Question: See this video

(HD video <URL>
I was wondering whether there is an easier way to implement this in Javascript/CSS.
I know that there is some CSS3 attributes like 'transition', 'animation', 'transform' and so on, but as I know, .
Does anyone have ideas about what may be a good solution to implement this?
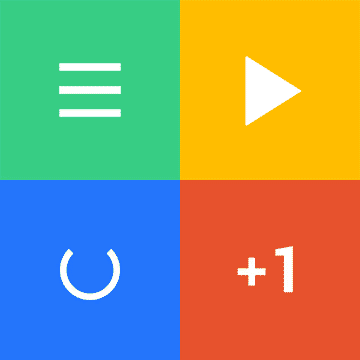
Answer:
Right, I have come up with a similar look to show that this sort of thing is possible via . You will notice some differences, some of which maybe the way I coded this but you get the point.
So here it is!
Stackoverflow's code snippets don't like some 'CSS' properties and will not run them. This will be best viewed on <URL>.
'''
@import url(http://fonts.googleapis.com/css?family=Lato:100,300,400,700);
body {
font-family: 'Lato', sans-serif;
background: #222;
}
.grid {
width: 600px;
height: 600px;
border: 1px solid;
margin: 0 auto;
}
.box {
width: 50%;
height: 50%;
float: left;
position: relative;
}
.box:nth-child(1) {
background: #01FF70;
}
.box:nth-child(2) {
background: #FFDC00;
}
.box:nth-child(3) {
background: #0074D9;
}
.box:nth-child(4) {
background: #FF4136;
line-height: 300px;
}
/* Ham Burger */
.hamBurger {
width: 110px;
height: 16px;
background: #fff;
position: absolute;
top: 0;
bottom: 0;
left: 0;
right: 0;
margin: auto;
animation: spin 5s infinite;
}
.hamBurger:before,
.hamBurger:after {
content: "";
width: 110px;
height: 16px;
background: #fff;
position: absolute;
left: 0;
}
.hamBurger:before {
top: -42px;
animation: translateBefore 5s infinite;
}
.hamBurger:after {
bottom: -42px;
animation: translateAfter 5s infinite;
}
@keyframes translateBefore {
20% {
transform: rotate(45deg);
width: 60px;
left: 52px;
top: -24px;
}
40% {
transform: rotate(45deg);
width: 60px;
left: 52px;
top: -24px;
}
60% {
transform: rotate(0deg);
width: 110px;
left: 0;
top: -42px;
}
}
@keyframes translateAfter {
20% {
transform: rotate(-45deg);
width: 60px;
left: 52px;
bottom: -24px;
}
40% {
transform: rotate(-45deg);
width: 60px;
left: 52px;
bottom: -24px;
}
60% {
transform: rotate(0deg);
width: 110px;
left: 0;
bottom: -42px;
}
}
@keyframes spin {
20% {
transform: rotate(180deg);
}
40% {
transform: rotate(180deg);
}
60% {
transform: rotate(360deg);
}
100% {
transform: rotate(360deg);
}
}
/* End of Ham Burger */
/* Refresh */
.refresh {
width: 100px;
height: 100px;
border: 16px solid transparent;
border-top-color: #fff;
border-left-color: #fff;
border-radius: 50%;
position: relative;
transform: rotate(-45deg);
position: absolute;
top: 0;
bottom: 0;
left: 0;
right: 0;
margin: auto;
animation: refreshSpin 1s infinite linear;
}
.refresh:before {
content: "";
width: 0;
height: 0;
border-left: 30px solid #fff;
border-top: 30px solid transparent;
border-bottom: 30px solid transparent;
position: absolute;
top: -16px;
left: 80%;
transform: rotate(45deg);
}
@keyframes refreshSpin {
100% {
transform: rotate(315deg);
}
}
/* End of Refresh */
/* Numbers */
.plus,
.num1,
.num2 {
display: inline-block;
font-size: 100px;
color: #fff;
}
.plus {
animation: plusSpin 5s infinite;
margin-left: 30%;
}
.num1 {
position: relative;
animation: num1Effect 5s infinite;
padding-left: 20px;
}
.num2 {
position: absolute;
top: 0;
background: #FF4136;
clip-path: polygon(0 0, 100% 0, 100% 100%, 0 100%);
animation: num2Effect 5s infinite;
}
@keyframes num2Effect {
30% {
clip-path: polygon(100% 100%, 100% 0%, 100% 100%, 0% 100%);
}
70% {
clip-path: polygon(100% 100%, 100% 0%, 100% 100%, 0% 100%);
}
}
@keyframes num1Effect {
30% {
padding-left: 0px;
}
70% {
padding-left: 0px;
}
}
@keyframes plusSpin {
20% {
transform: rotate(90deg);
}
70% {
transform: rotate(90deg);
}
90% {
transform: rotate(0deg);
}
}
/* End of Numbers */
/* Icons */
.icons {
width: 120px;
height: 120px;
background: #fff;
position: absolute;
top: 27%;
left: 27%;
animation: spinIcon 5s infinite;
}
.icons:after {
content: "";
display: block;
height: 100%;
width: 0px;
background: #FFDC00;
margin: 0 auto;
animation: spinIconMiddle 5s infinite;
}
@keyframes spinIconMiddle {
33% {
width: 0;
}
66% {
width: 30px;
}
100% {
width: 0px;
}
}
@keyframes spinIcon {
33% {
transform: rotate(90deg);
}
66% {
transform: rotate(180deg);
}
100% {
transform: rotate(270deg);
}
}
/* End of Icons */
'''
'''
<script src="https://cdnjs.cloudflare.com/ajax/libs/prefixfree/1.0.7/prefixfree.min.js"></script>
<div class="grid">
<div class="box">
<div class="hamBurger"></div>
</div>
<div class="box">
<div class="icons"></div>
</div>
<div class="box">
<div class="refresh"></div>
</div>
<div class="box">
<div class="plus">+</div>
<div class="num1">
<div class="num2">2</div>1
</div>
</div>
</div>
'''
If there are any questions please asked.
---
- - 'clip-path'<URL>- -